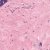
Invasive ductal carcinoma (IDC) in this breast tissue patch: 0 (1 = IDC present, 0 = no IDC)